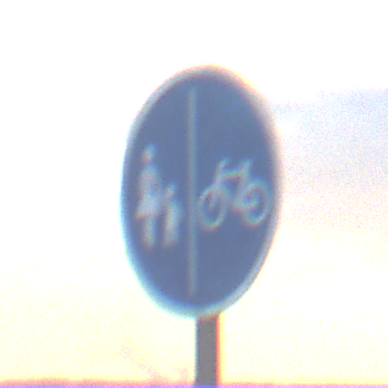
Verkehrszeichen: GetrennterRadUndGehwegRadwegRechts
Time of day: SunriseSunset
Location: Outdoor (Nature)
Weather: PartlyCloudy
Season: NotSpecified
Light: Natural